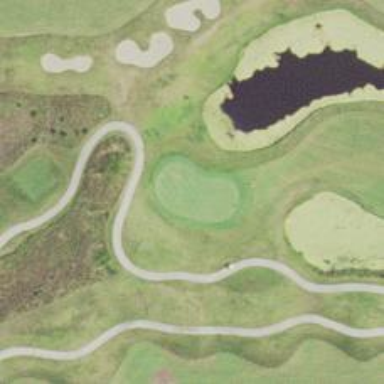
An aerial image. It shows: View of golf hole.